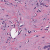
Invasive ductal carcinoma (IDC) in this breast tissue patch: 1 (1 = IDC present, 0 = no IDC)